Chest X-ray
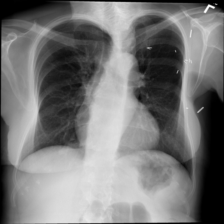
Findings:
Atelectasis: negative
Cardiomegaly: negative
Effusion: negative
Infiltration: negative
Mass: negative
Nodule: negative
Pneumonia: negative
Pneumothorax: negative
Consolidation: negative
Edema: negative
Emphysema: negative
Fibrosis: negative
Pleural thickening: negative
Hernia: negative